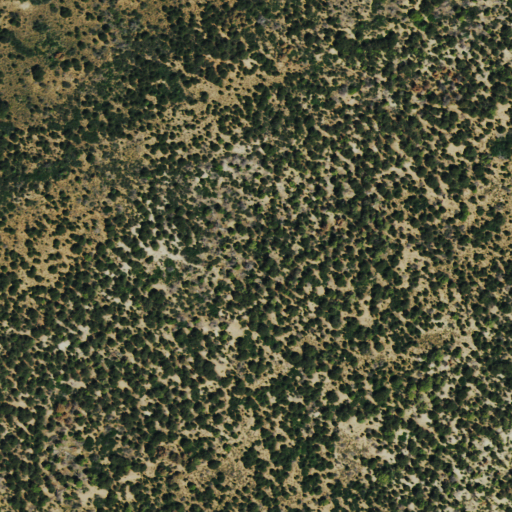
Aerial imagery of cliff(s) in Colorado named Black Point containing evergreen forest and shrub